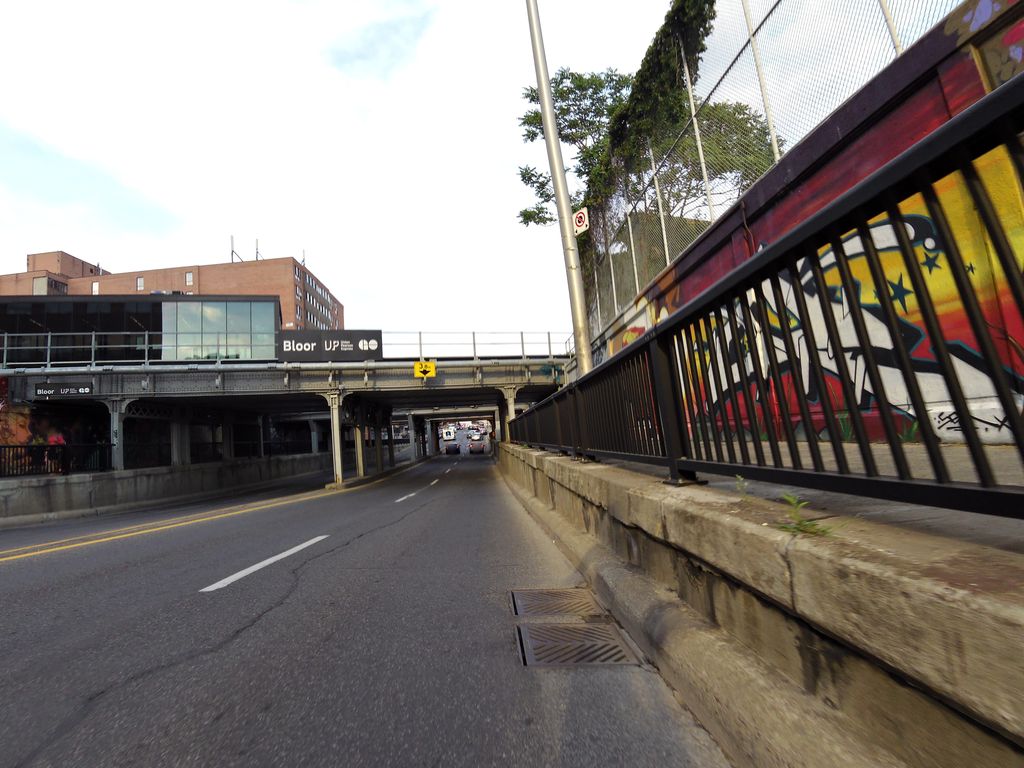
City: toronto